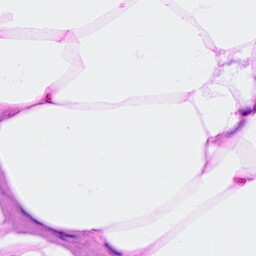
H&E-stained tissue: Breast